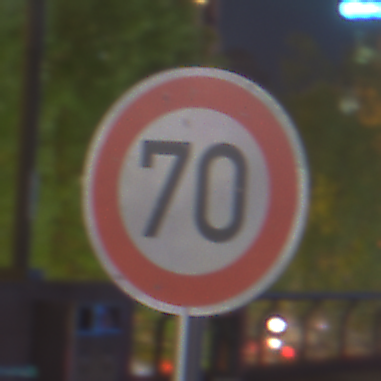
Verkehrszeichen: Geschwindigkeit70
Umgebung: Outdoor, Urban
Tageszeit: Night
Wetter: PartlyCloudy
Licht: Natural
Jahreszeit: NotSpecified
Kontrast: HighContrast